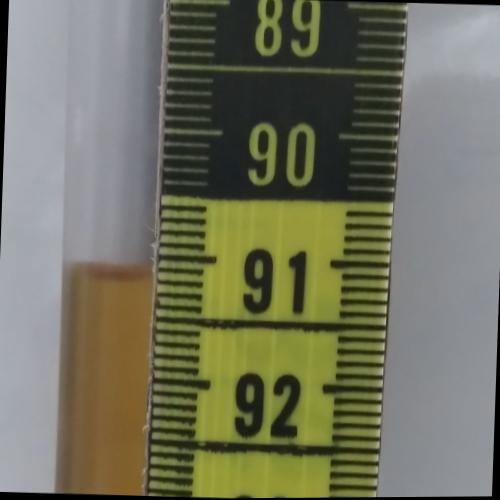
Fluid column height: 91.2 cm